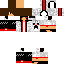
A male human skin with dark skin, wearing brown long hair dressed in a red hoodie and black pants, featuring a closed mouth.